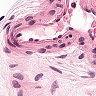
Metastatic tissue present: no